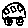
Label: car